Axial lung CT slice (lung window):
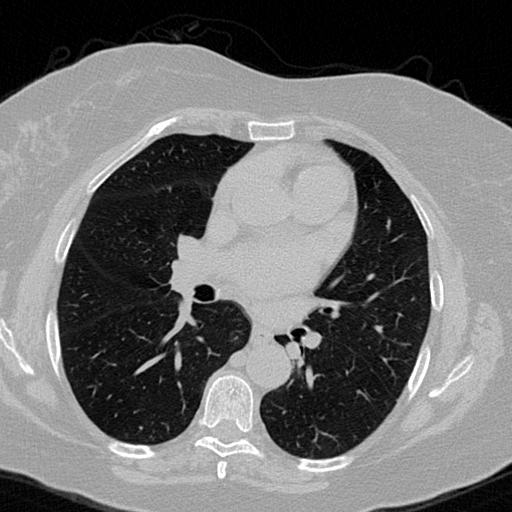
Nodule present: no